Question: I just installed <URL> and tried running a PHP site from my localhost. I set up a virtual directory to the folder. When I browse to my index.php page I get the following error:

It looks like IIS still doesn't know how to process PHP. Is there more that I need to do besides installing a PHP for IIS? Do I need to modify other settings?
Answer is to go to IIS -> PHP Manager -> PHP Settings -> search for short_open_tag. Turned it on.
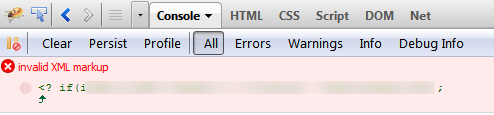
Answer: The default install of PHP does not have short tags enabled - IE opening your code lock with a '<?' Instead of a '<?php' tag. The use of the short tags is discouraged, but if you must use them refer to this post to turn them on:
<URL>